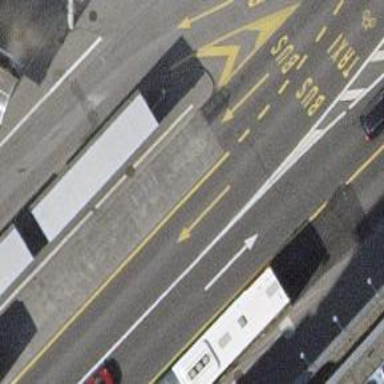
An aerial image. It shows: Bus stop for trolleybuses with designated stop position for public transport.